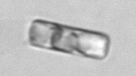
Label: Guinardia_delicatula